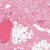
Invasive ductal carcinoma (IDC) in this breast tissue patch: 0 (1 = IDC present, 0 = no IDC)